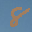
Label: 8